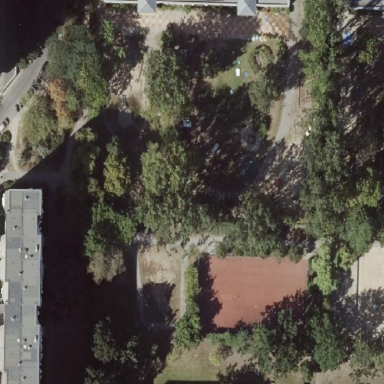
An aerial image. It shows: Kindergarten.